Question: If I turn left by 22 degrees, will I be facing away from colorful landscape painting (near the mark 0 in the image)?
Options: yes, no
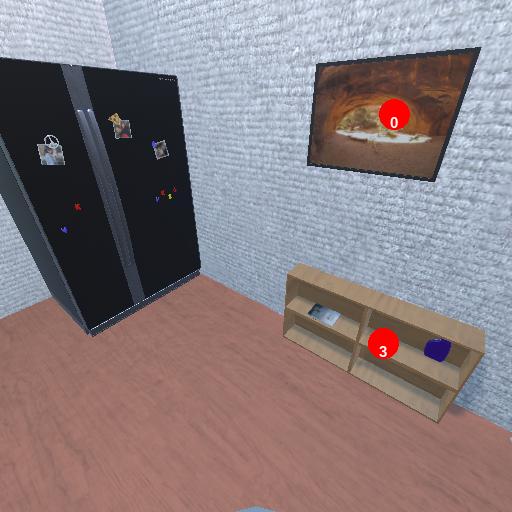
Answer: yes